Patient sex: F
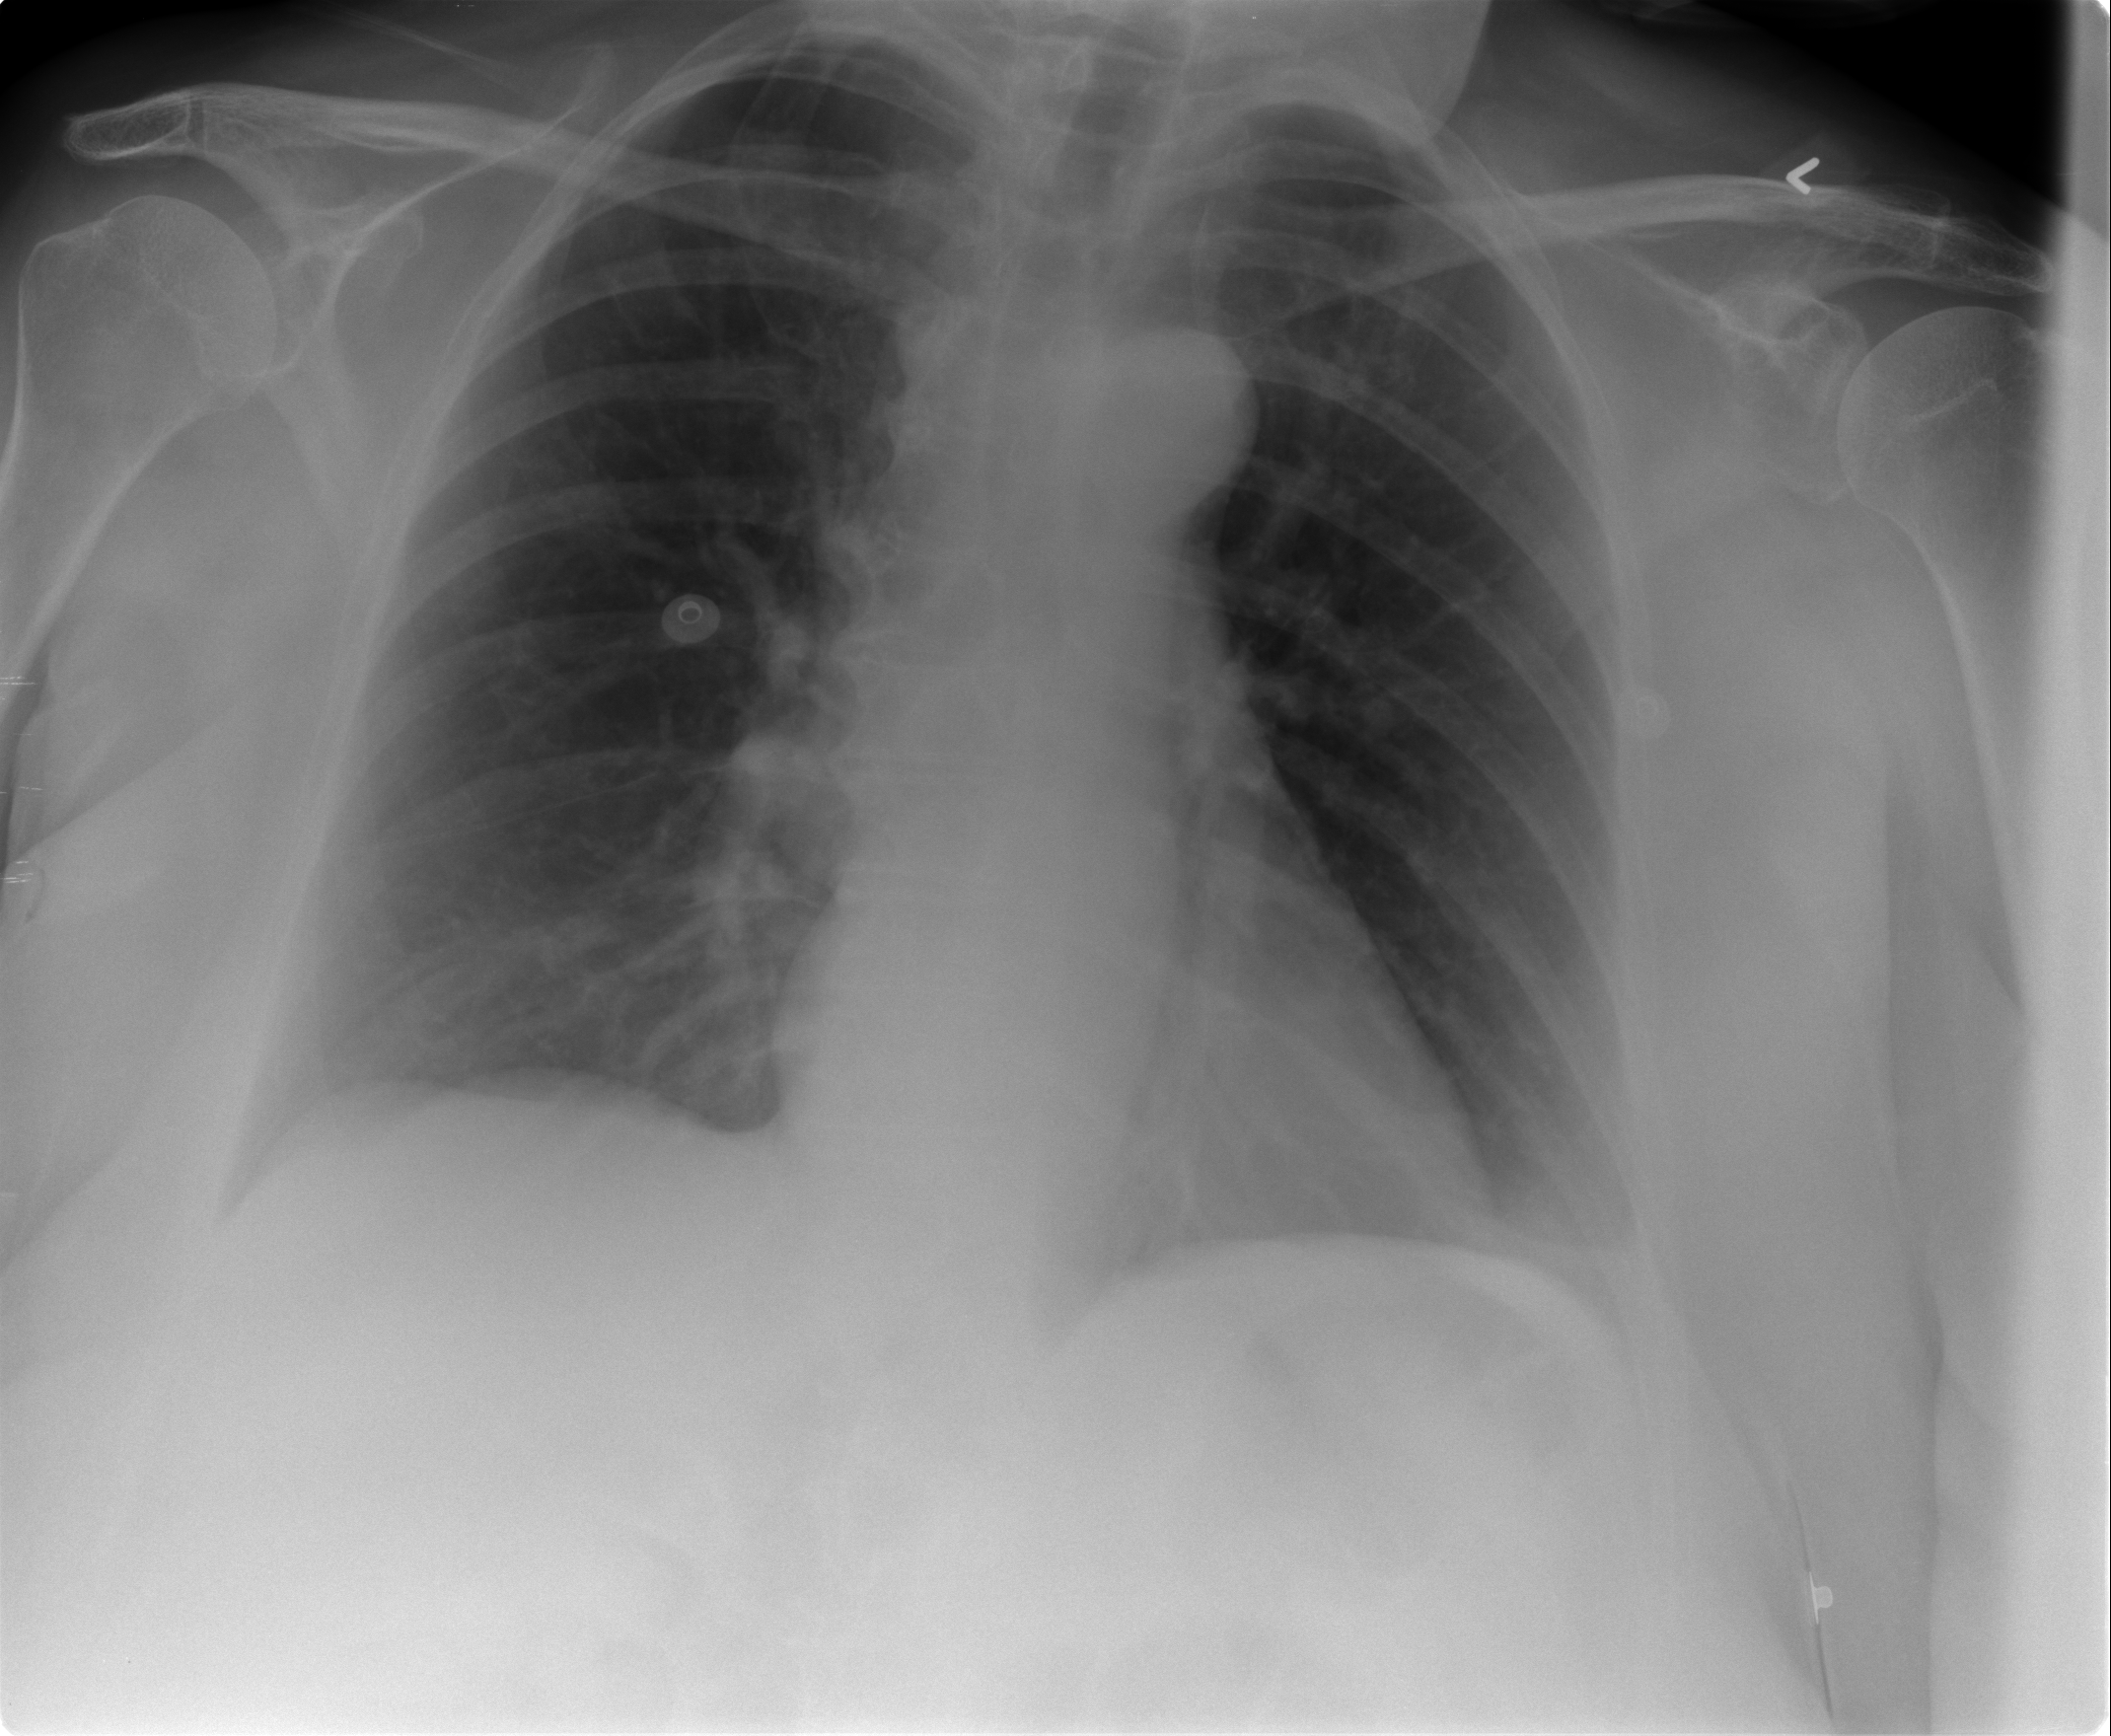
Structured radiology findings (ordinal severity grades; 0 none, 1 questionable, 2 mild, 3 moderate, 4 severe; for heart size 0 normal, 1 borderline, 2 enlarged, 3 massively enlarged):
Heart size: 0
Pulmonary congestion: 0
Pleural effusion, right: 0
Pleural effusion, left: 1
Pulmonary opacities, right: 0
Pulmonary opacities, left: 0
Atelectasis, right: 0
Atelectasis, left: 1